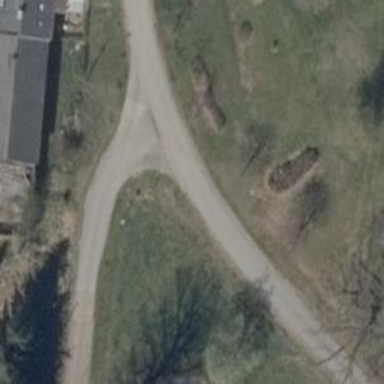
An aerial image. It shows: Unclassified road.